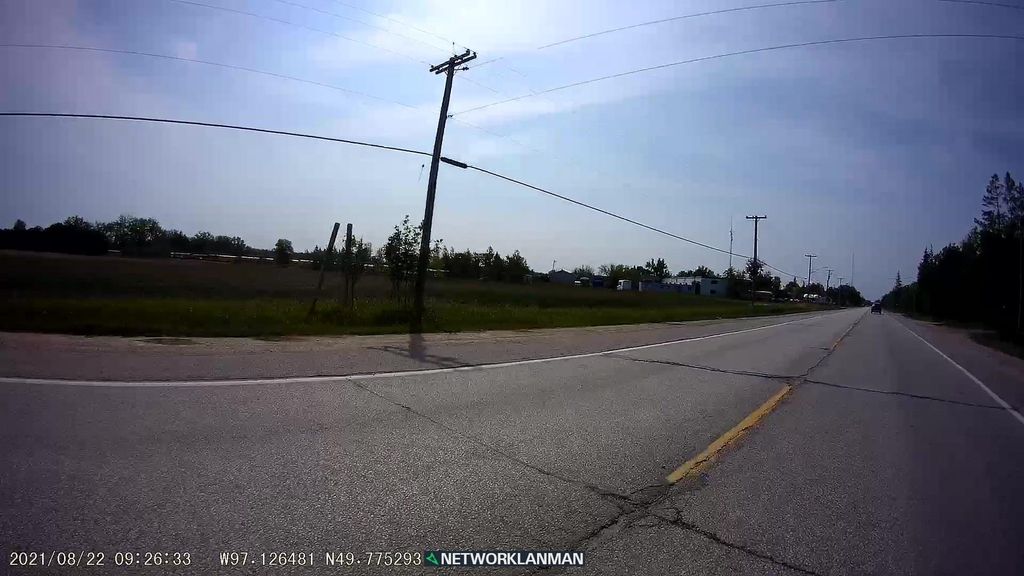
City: winnipeg